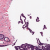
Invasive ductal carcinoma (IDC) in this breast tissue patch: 0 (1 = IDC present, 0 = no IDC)